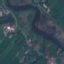
Land use / land cover: River